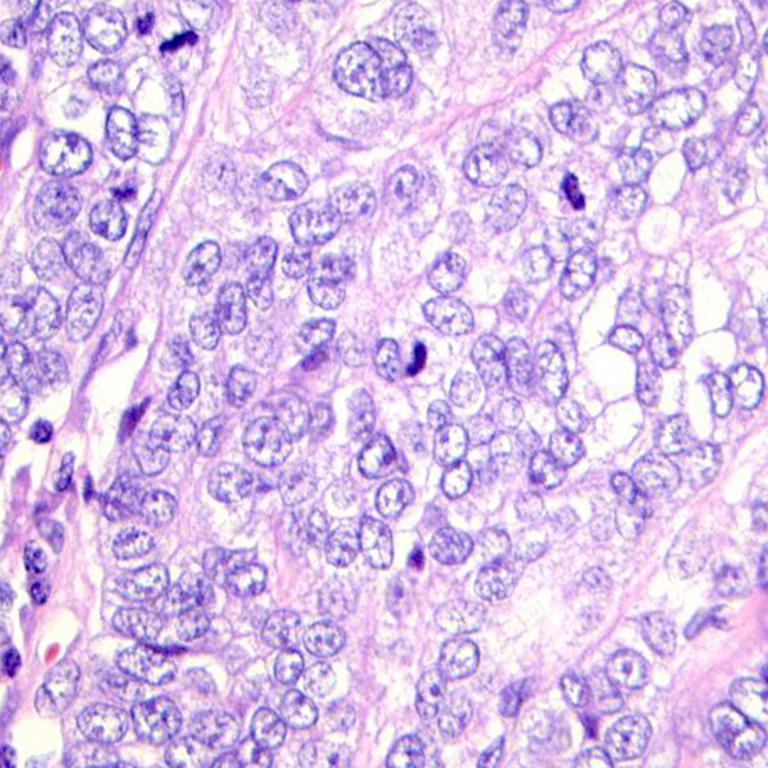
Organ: colon
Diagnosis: adenocarcinomas